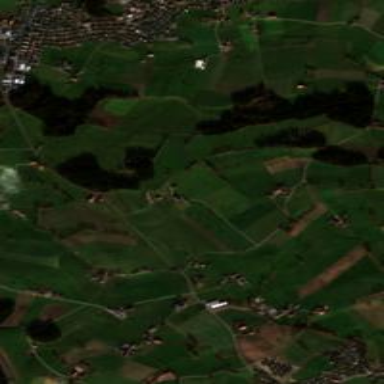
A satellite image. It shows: Picturesque farmland scene.